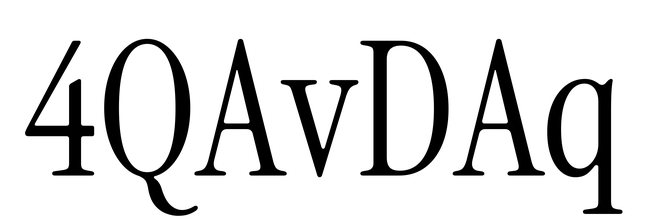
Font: InstrumentSerif-Regular